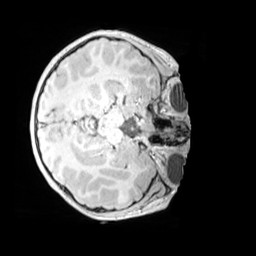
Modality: MP2RAGE
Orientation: axial
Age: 10
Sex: female
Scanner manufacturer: siemens
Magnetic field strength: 3 T
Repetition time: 4 s
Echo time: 0.00303 s